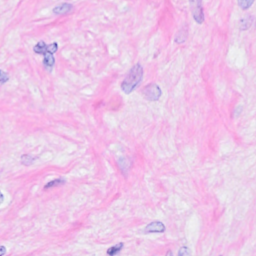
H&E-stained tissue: Breast